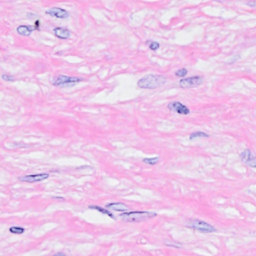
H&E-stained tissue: Breast